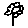
Label: flower